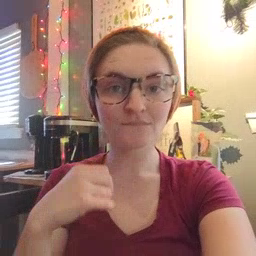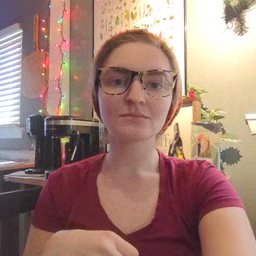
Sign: if